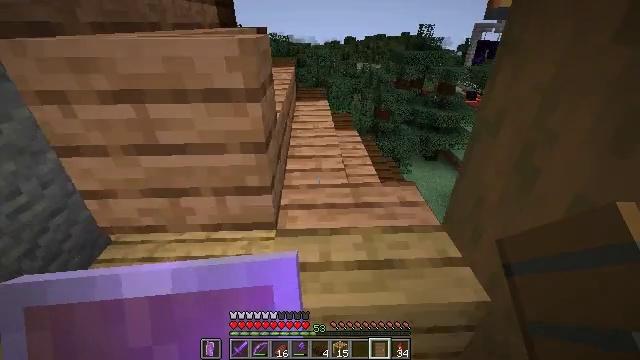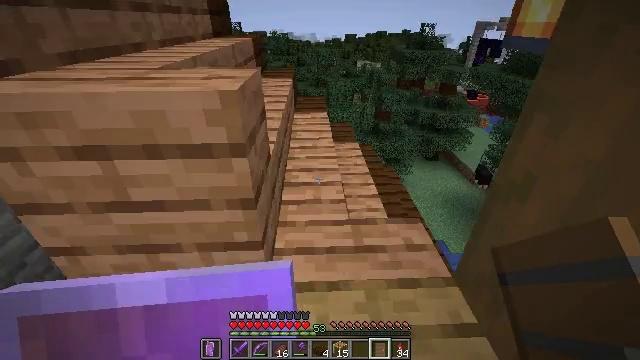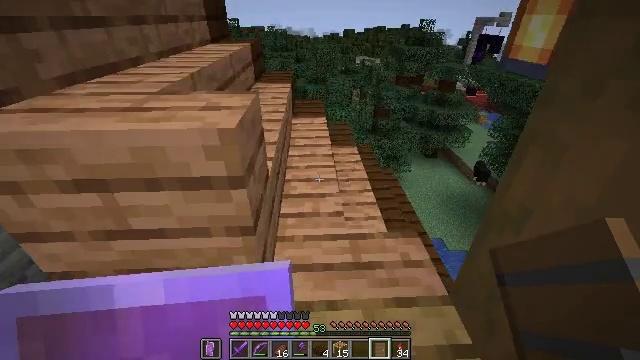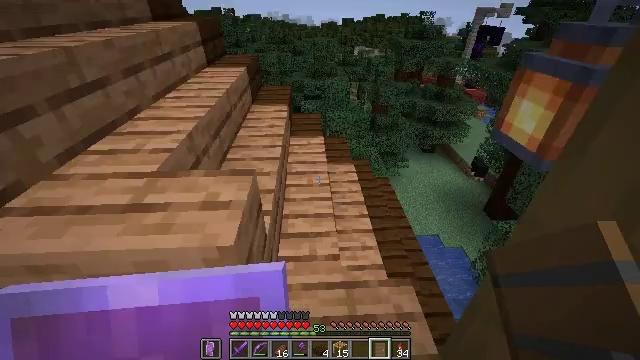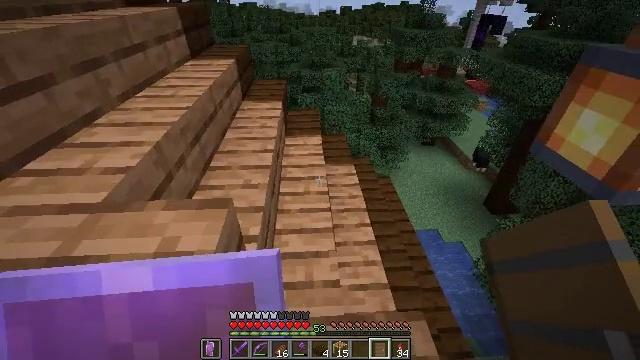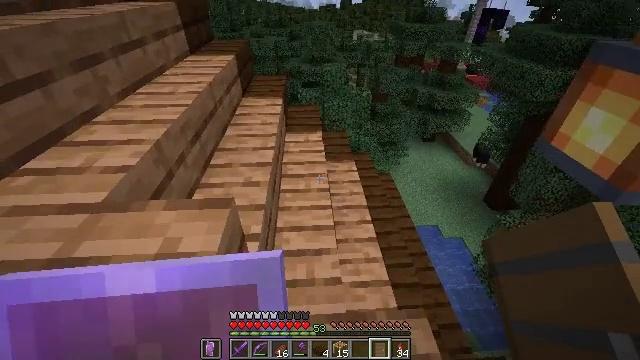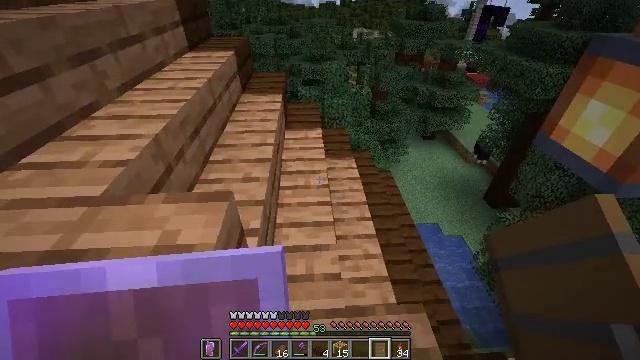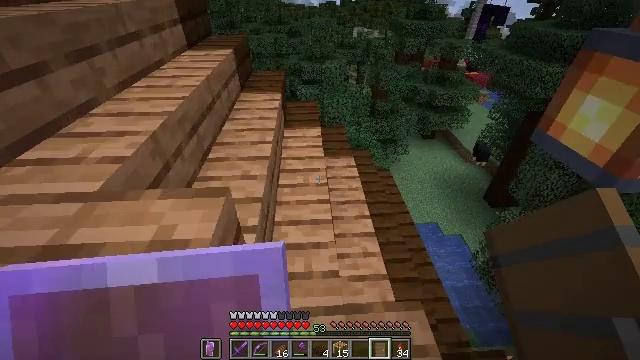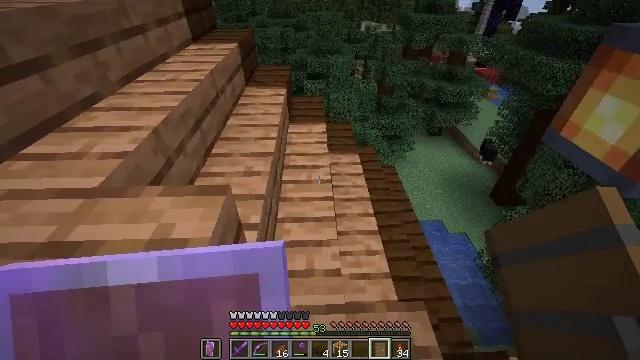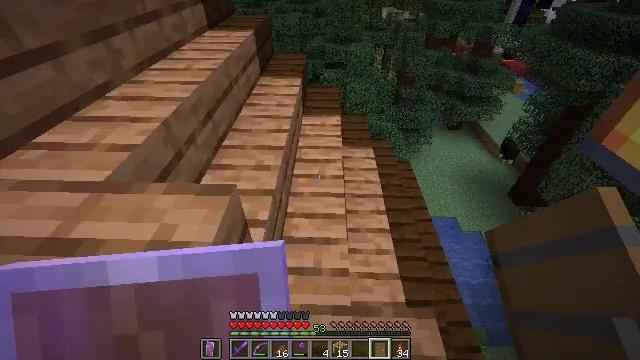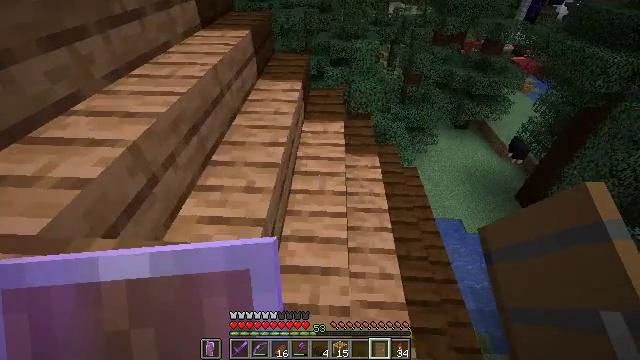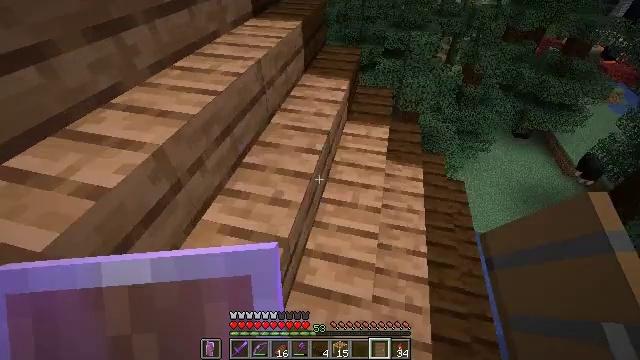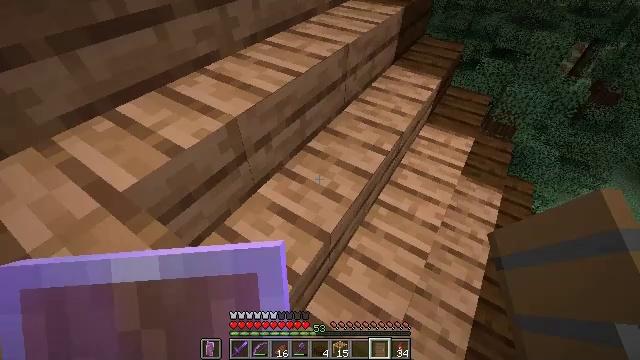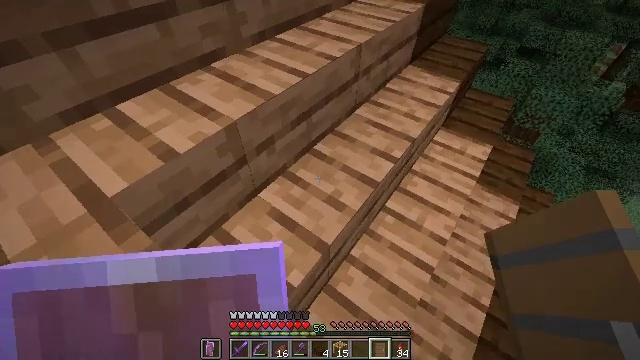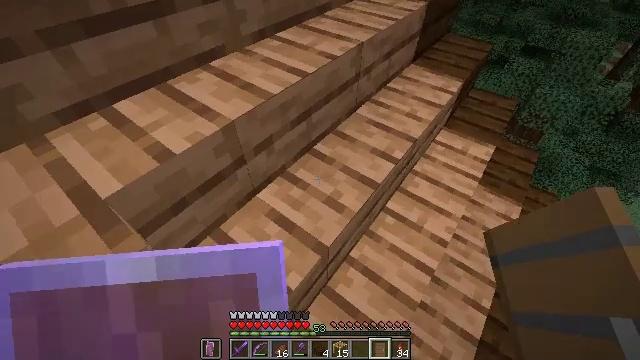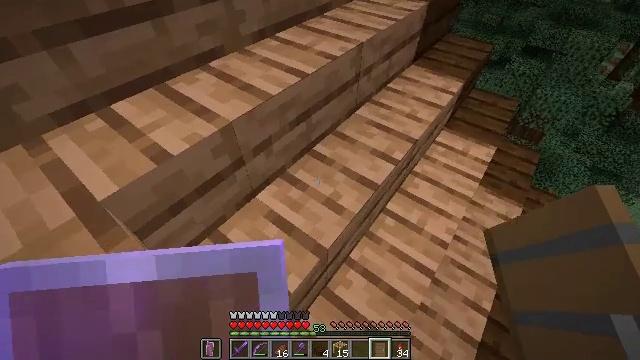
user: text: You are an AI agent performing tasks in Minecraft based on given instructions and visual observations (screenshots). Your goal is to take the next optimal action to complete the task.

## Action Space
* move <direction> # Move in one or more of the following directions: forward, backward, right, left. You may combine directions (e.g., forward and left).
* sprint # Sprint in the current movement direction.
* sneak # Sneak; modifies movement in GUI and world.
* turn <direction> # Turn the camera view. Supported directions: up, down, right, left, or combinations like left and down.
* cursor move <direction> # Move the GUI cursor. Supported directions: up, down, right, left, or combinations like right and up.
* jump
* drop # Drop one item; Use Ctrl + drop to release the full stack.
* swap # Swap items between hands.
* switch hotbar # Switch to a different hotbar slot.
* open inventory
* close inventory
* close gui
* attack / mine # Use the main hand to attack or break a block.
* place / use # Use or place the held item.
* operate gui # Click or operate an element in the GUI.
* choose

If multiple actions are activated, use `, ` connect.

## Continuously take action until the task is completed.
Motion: motion action
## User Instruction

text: Gather some oak stairs for reuse.
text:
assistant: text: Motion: move forward
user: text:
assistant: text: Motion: move forward
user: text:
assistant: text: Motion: move forward, turn down
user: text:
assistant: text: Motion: move forward, turn down
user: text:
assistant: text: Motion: move forward
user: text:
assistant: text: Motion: move forward
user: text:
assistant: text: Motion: move forward
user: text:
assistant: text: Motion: move forward, turn left and down
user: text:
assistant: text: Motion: move forward, turn left and down
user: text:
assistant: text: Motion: move forward, turn left
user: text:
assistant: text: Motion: move forward, turn left and down
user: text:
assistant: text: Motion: turn left and down
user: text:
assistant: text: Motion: turn left and down
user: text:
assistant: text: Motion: no_op
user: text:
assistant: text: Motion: no_op
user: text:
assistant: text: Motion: turn right and down
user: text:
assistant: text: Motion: turn right
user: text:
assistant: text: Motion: no_op
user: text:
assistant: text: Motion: turn left
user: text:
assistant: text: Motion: turn left
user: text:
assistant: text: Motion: move right, turn left and up
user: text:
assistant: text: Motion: move right, turn left
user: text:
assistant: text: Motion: move right, turn left and down
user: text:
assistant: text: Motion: turn left
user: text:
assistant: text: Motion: turn left
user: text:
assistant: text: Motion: move back, turn left
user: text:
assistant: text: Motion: move back, turn left
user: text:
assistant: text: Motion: move back, turn left
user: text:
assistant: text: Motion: no_op
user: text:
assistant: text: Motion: no_op